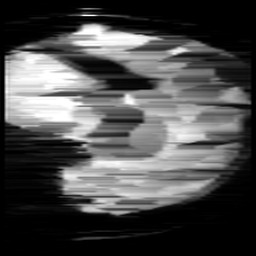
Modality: minIP
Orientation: sagittal
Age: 13
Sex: male
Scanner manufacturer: siemens
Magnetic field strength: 3 T
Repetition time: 0.027 s
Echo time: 0.02 s